Field crop: maize
Growth stage: 1
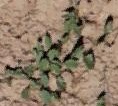
Species: convolvulus